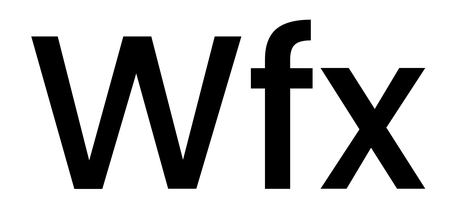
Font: Poppins-Medium